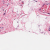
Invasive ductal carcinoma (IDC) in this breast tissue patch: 0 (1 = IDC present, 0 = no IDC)